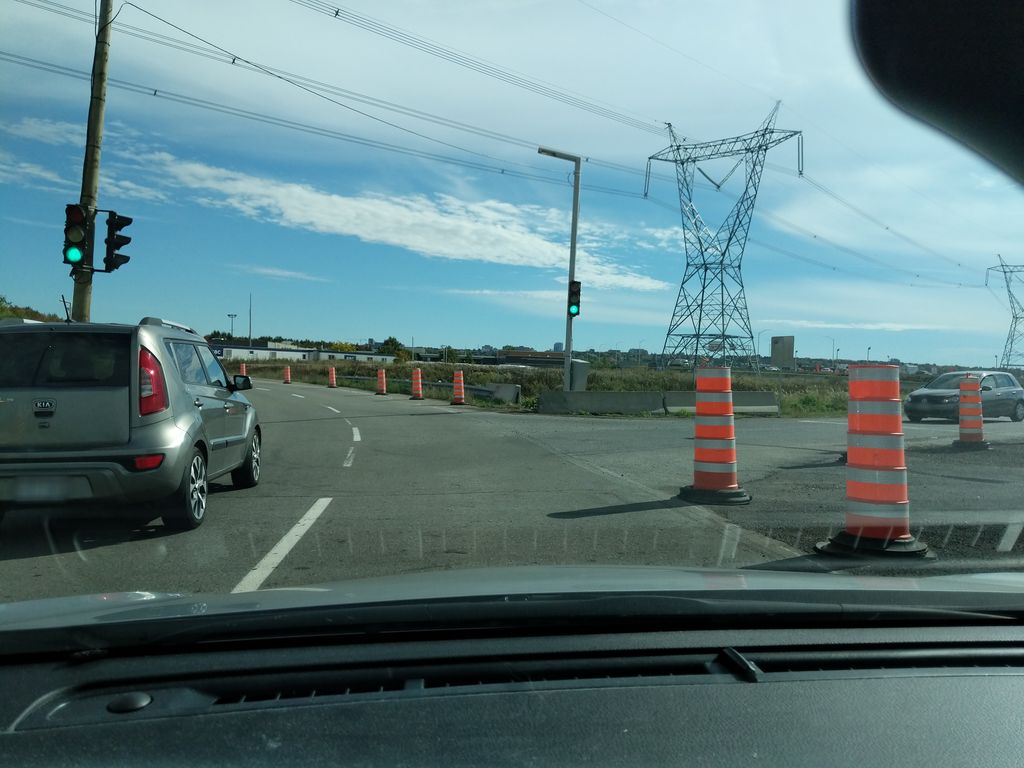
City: quebec_city